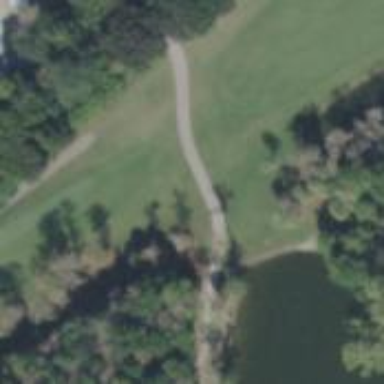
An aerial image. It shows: Service road designated as golf cart path.